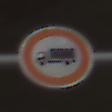
Verkehrszeichen: VerbotFuerKraftfahrzeugeUeberDreiKommaFuenfTonnen
Umgebung: Roofed, Special
Tageszeit: Midday
Wetter: Overcast
Licht: Natural
Jahreszeit: NotSpecified
Kontrast: MediumContrast